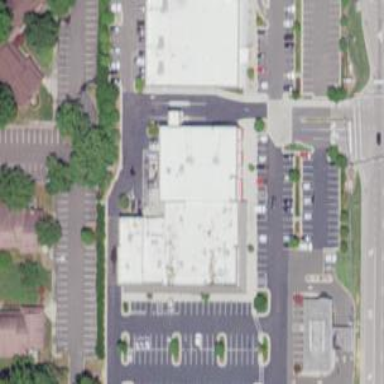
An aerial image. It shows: Mall building.